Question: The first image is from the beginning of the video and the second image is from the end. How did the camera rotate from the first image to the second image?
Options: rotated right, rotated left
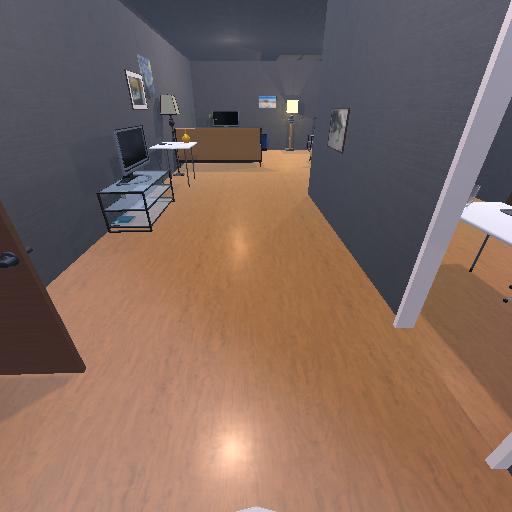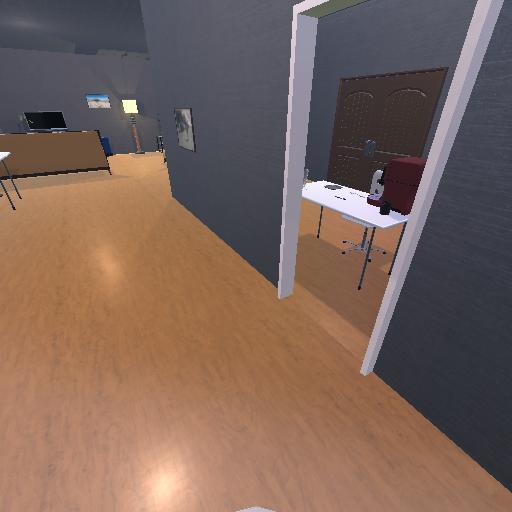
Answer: rotated right